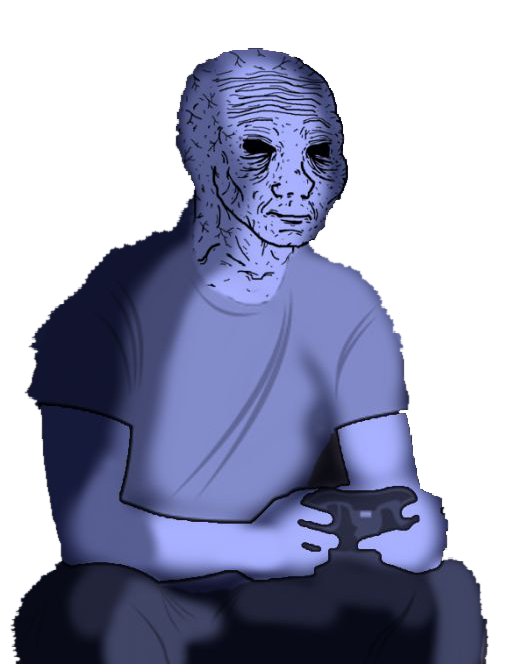
Label: 5_Doomer